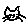
Label: cat